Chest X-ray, AP view. Patient: 25 years old, sex F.
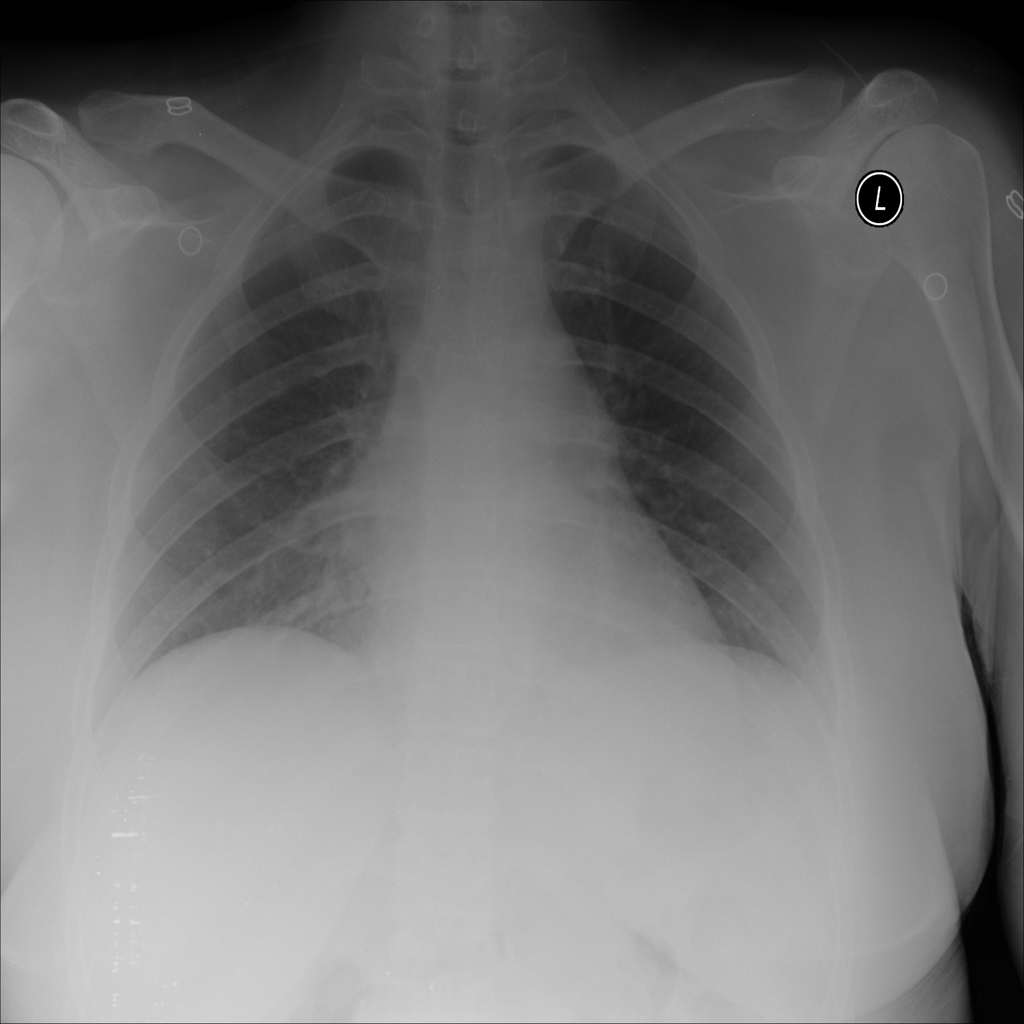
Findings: No Finding